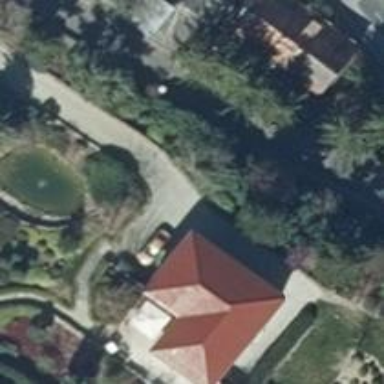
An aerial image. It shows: Driveway with paved surface.